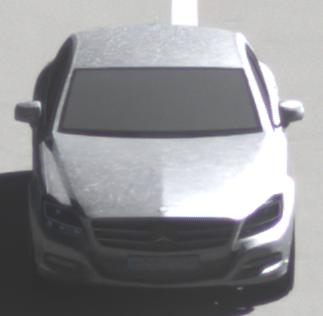
Make: Mercedes-Benz
Model: CLS Coupé 350
Detailed model: CLS-Class (218) Coupé
Model produced from: 2011/01
Model produced until: 2014/07
Doors: 4
Color: white
Road condition: dry road
Daytime: midday
Contrast: high contrast